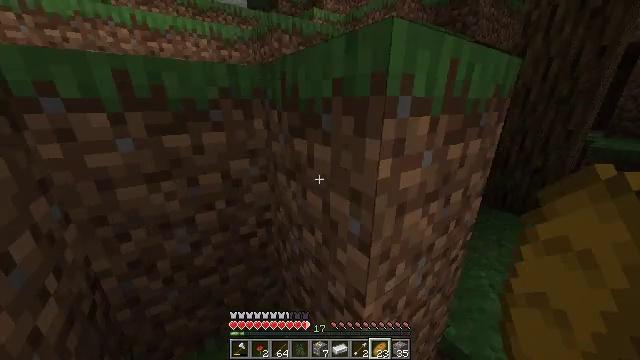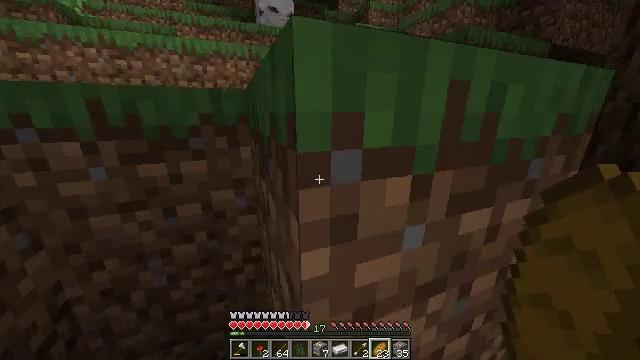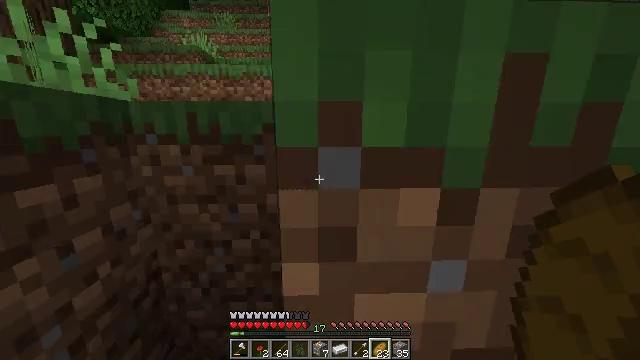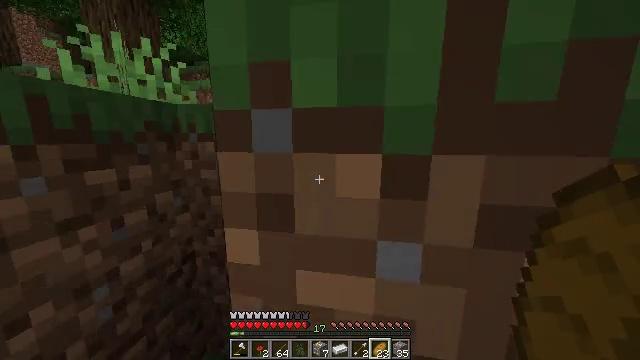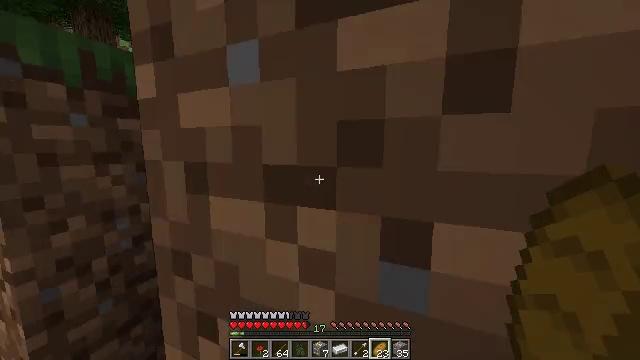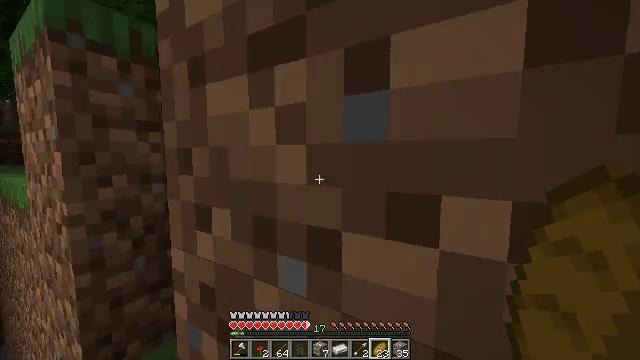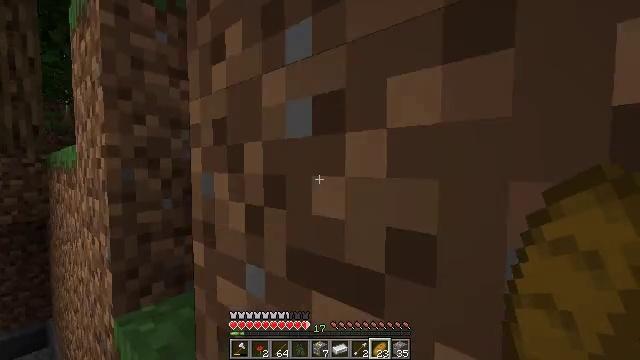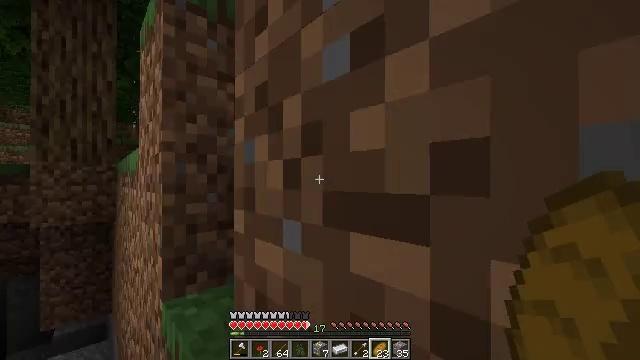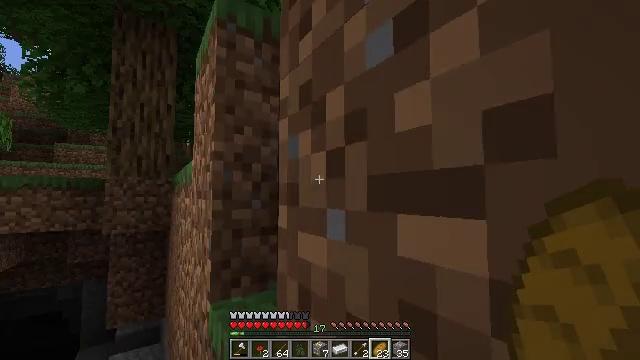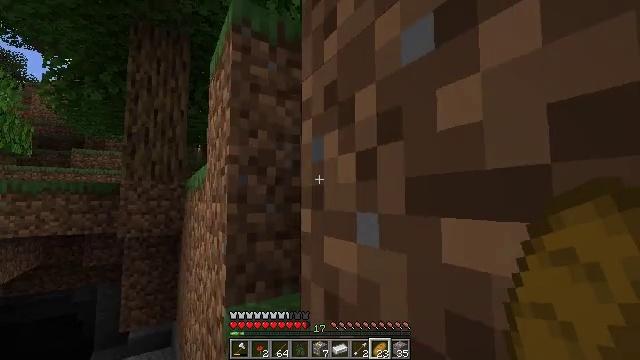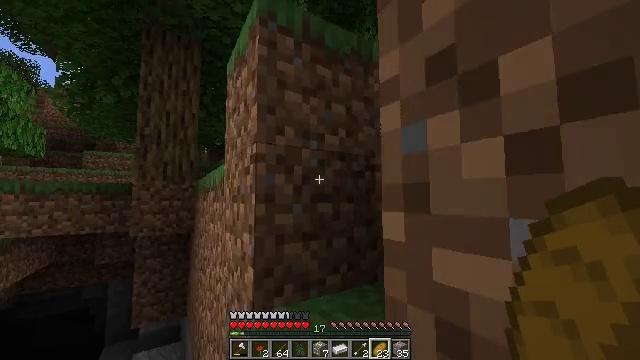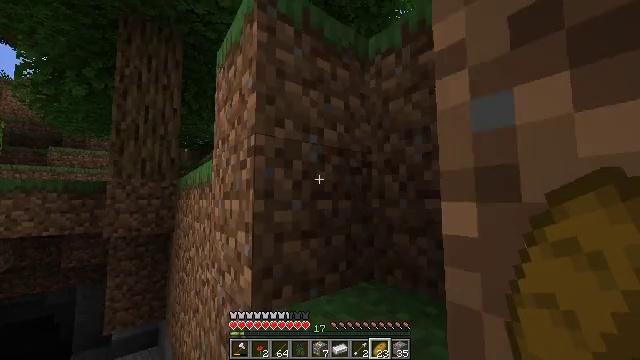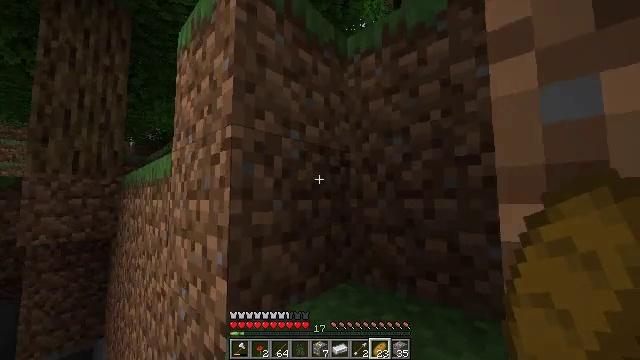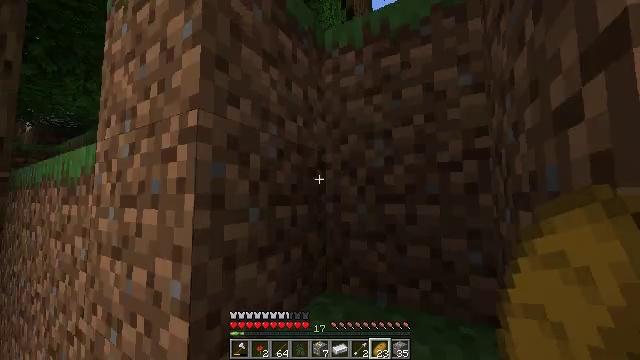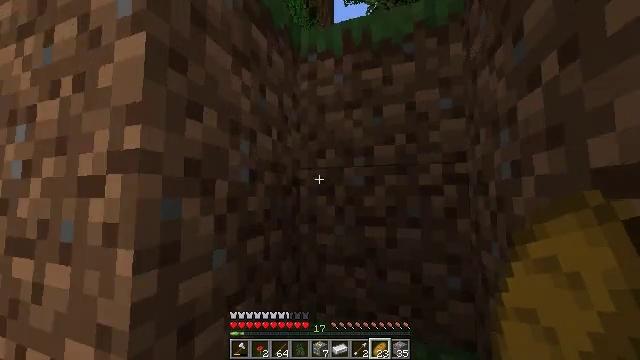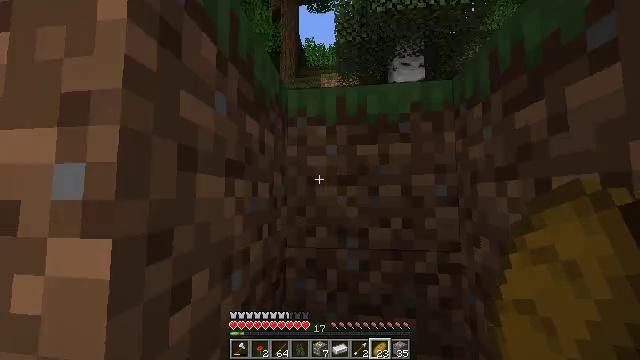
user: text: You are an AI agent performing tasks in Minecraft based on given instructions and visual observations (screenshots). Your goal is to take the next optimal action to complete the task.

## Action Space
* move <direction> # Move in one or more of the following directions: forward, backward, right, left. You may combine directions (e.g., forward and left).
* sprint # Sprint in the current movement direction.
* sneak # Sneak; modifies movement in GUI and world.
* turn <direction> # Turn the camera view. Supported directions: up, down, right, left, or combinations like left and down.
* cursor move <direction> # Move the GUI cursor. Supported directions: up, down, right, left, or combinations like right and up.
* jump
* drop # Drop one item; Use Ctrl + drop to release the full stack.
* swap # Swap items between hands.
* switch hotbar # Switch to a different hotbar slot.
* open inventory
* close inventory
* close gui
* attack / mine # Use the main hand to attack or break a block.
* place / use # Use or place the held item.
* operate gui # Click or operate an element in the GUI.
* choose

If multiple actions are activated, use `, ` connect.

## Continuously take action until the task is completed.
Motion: motion action
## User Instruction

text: Break the grass block.
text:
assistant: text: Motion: move forward and move right, sprint, turn left and up, jump
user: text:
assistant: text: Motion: move forward and move right, sprint, turn left and up, jump
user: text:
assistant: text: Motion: move forward, sprint, turn left and up, jump
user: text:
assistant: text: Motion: move forward, sprint, turn left and up, jump
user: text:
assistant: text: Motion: move forward, sprint, turn left and up
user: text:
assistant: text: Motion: move forward, sprint, turn left and up
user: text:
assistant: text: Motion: move forward, sprint, turn left and up
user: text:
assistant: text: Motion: move forward and move left, sprint, turn left and up
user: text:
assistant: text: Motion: move forward and move left, sprint, turn left
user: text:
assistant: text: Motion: move forward and move left, sprint
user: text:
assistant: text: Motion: move forward and move left, sprint, turn right
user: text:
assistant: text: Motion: move forward and move left, sprint, turn right
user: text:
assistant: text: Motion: move forward, sprint, turn right
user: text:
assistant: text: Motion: move forward, sprint, turn right, jump
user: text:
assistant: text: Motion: move forward, sprint, turn right, jump
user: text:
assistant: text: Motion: move forward, sprint, turn right, jump
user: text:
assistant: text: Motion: move forward, sprint, turn right, jump
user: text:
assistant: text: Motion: move forward, sprint, turn right, attack / mine, jump
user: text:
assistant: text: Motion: move forward, sprint, turn right, attack / mine, jump
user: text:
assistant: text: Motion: move forward, sprint, attack / mine, jump
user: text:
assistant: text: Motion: move forward and move right, sprint, attack / mine, jump
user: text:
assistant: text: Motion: move forward and move right, sprint, turn down, attack / mine
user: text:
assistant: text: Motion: move forward and move right, sprint, turn down, attack / mine
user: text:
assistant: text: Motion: move forward and move right, sprint, turn left and down, attack / mine
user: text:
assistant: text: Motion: move forward, sprint, turn left and down, attack / mine
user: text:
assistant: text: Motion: turn left and down, attack / mine
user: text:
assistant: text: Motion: attack / mine
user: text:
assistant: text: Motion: attack / mine
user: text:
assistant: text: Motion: turn up, attack / mine
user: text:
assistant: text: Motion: turn left and up, attack / mine